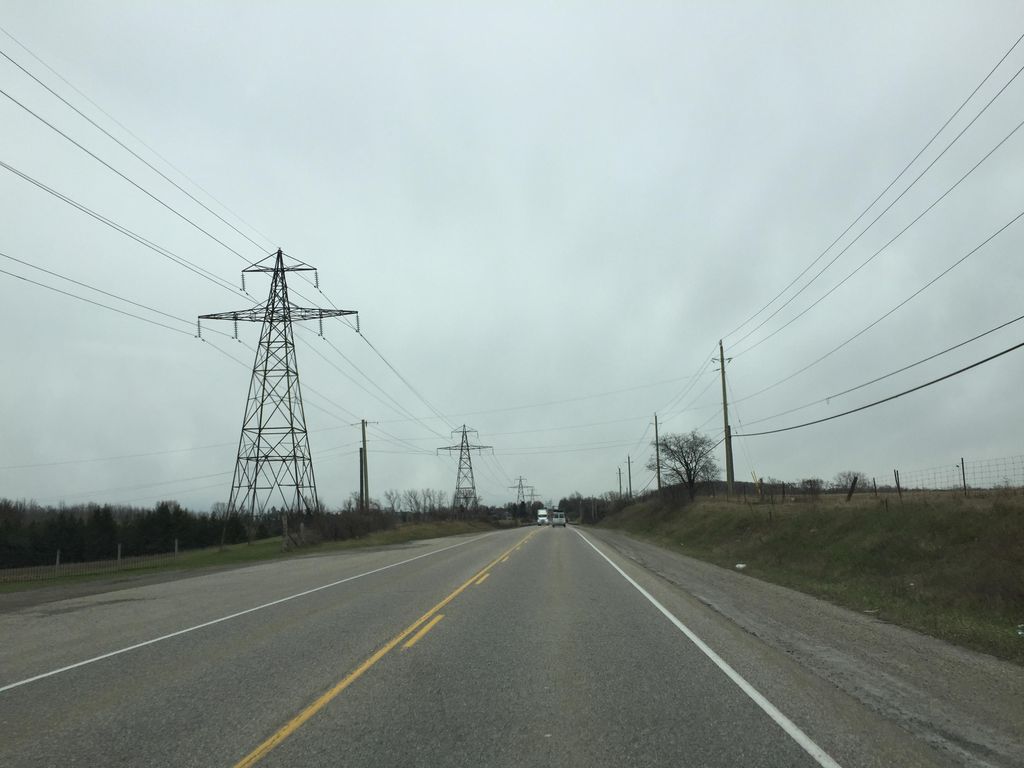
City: kitchener-waterloo